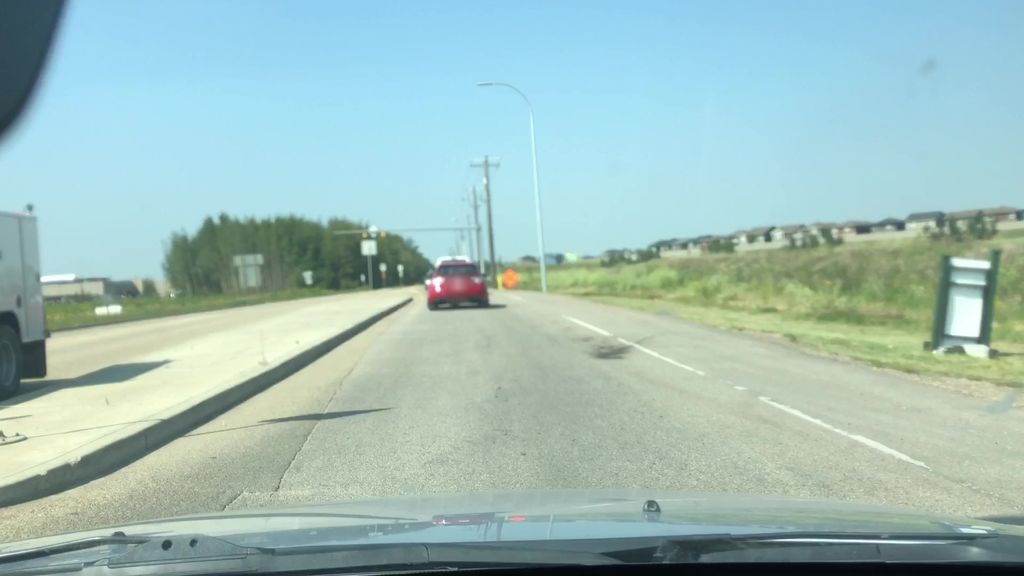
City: edmonton